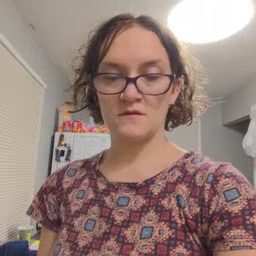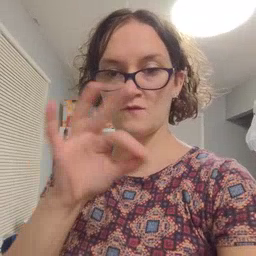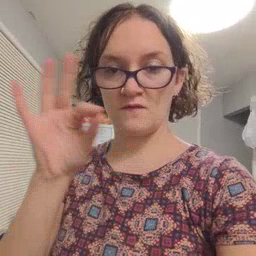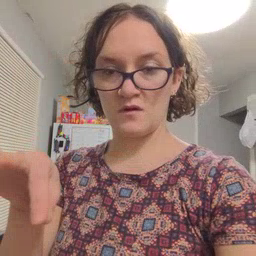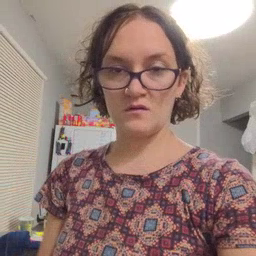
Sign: frenchfries